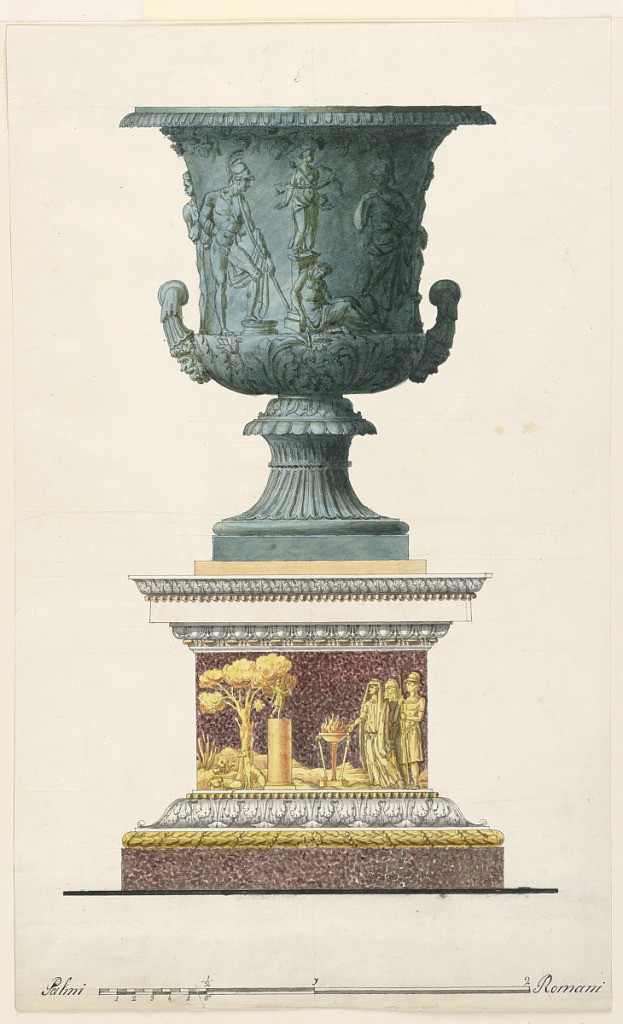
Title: Bronze Vase with the Sacrifice of Iphigenia (after the Medici Vase)
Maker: Luigi Righetti, Italian, 1780 - 1819
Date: early 19th century
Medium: Pen and brown ink, brush and watercolor, graphite on white wove paper
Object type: Drawing
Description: Vertical rectangle. Design for a vase intended to be produced in green bronze. Below is a pedestal, a cut-out relief with Iphigenia sacrificing to Diana in presence probably of Orestes and an old man; base line and scale at bottom.